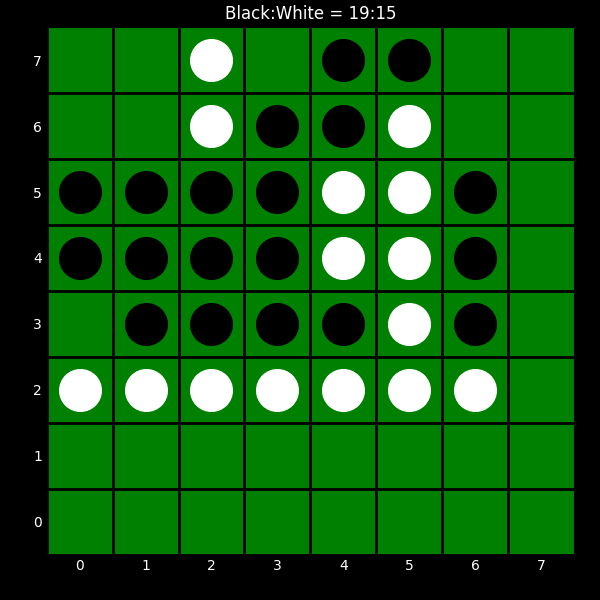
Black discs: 19
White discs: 15